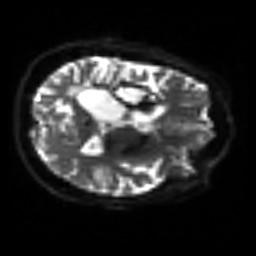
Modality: sbref
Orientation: axial
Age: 31
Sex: female
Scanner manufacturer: siemens
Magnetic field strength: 3 T
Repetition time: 3.2 s
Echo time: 0.081 s